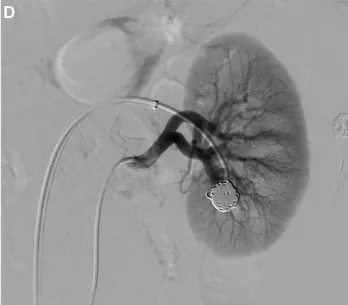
(D) After coil post-embolization, the aneurysmal sac vanished without the renal vein filling up.
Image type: radiology (ct)